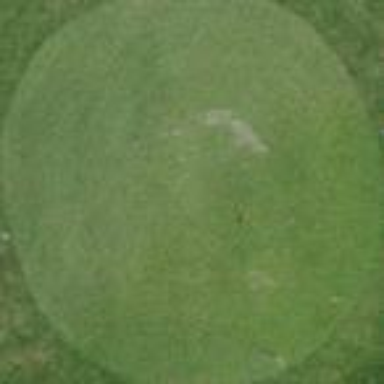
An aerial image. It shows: Grass area designated as golf tee.